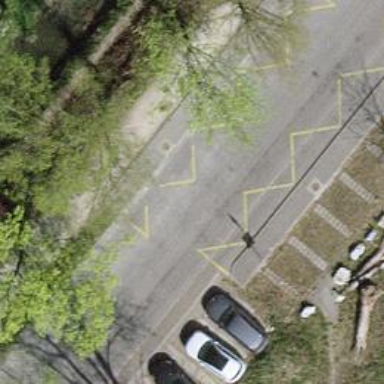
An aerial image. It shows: Unmarked crossing on the road.